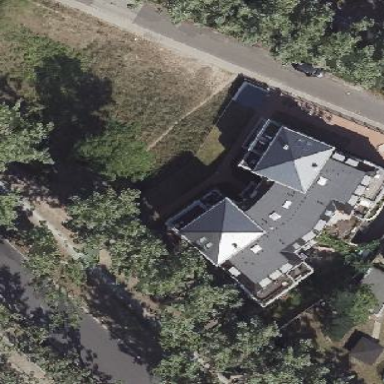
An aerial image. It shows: Unique quadruple saltbox-shaped roof outlines building with multiple apartments.